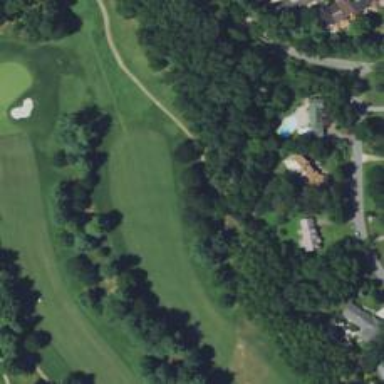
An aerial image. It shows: Scenic golf fairway.